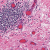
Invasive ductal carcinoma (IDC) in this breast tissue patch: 0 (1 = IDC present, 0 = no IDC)